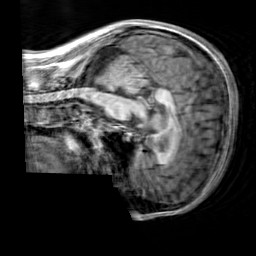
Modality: T1w
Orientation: sagittal
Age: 24
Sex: male
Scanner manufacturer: siemens
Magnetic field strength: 3 T
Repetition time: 2.3 s
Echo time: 0.00303 s